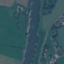
Land use / land cover class: River